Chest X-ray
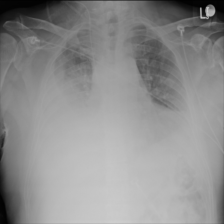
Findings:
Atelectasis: negative
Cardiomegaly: negative
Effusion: positive
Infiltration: negative
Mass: negative
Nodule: negative
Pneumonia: negative
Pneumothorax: negative
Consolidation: negative
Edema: negative
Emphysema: negative
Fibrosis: negative
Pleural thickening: negative
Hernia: negative